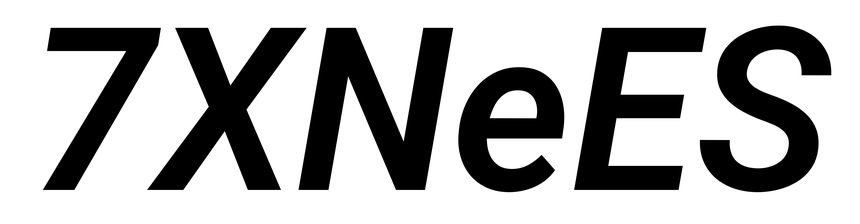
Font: Roboto-Italic_SemiBold_Italic